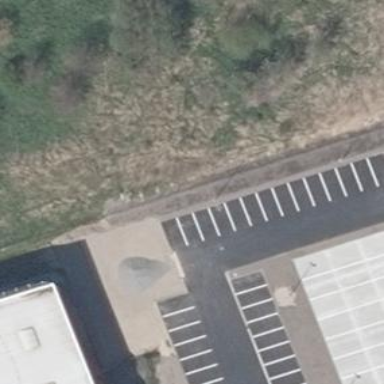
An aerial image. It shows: Street side parking area.